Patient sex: M
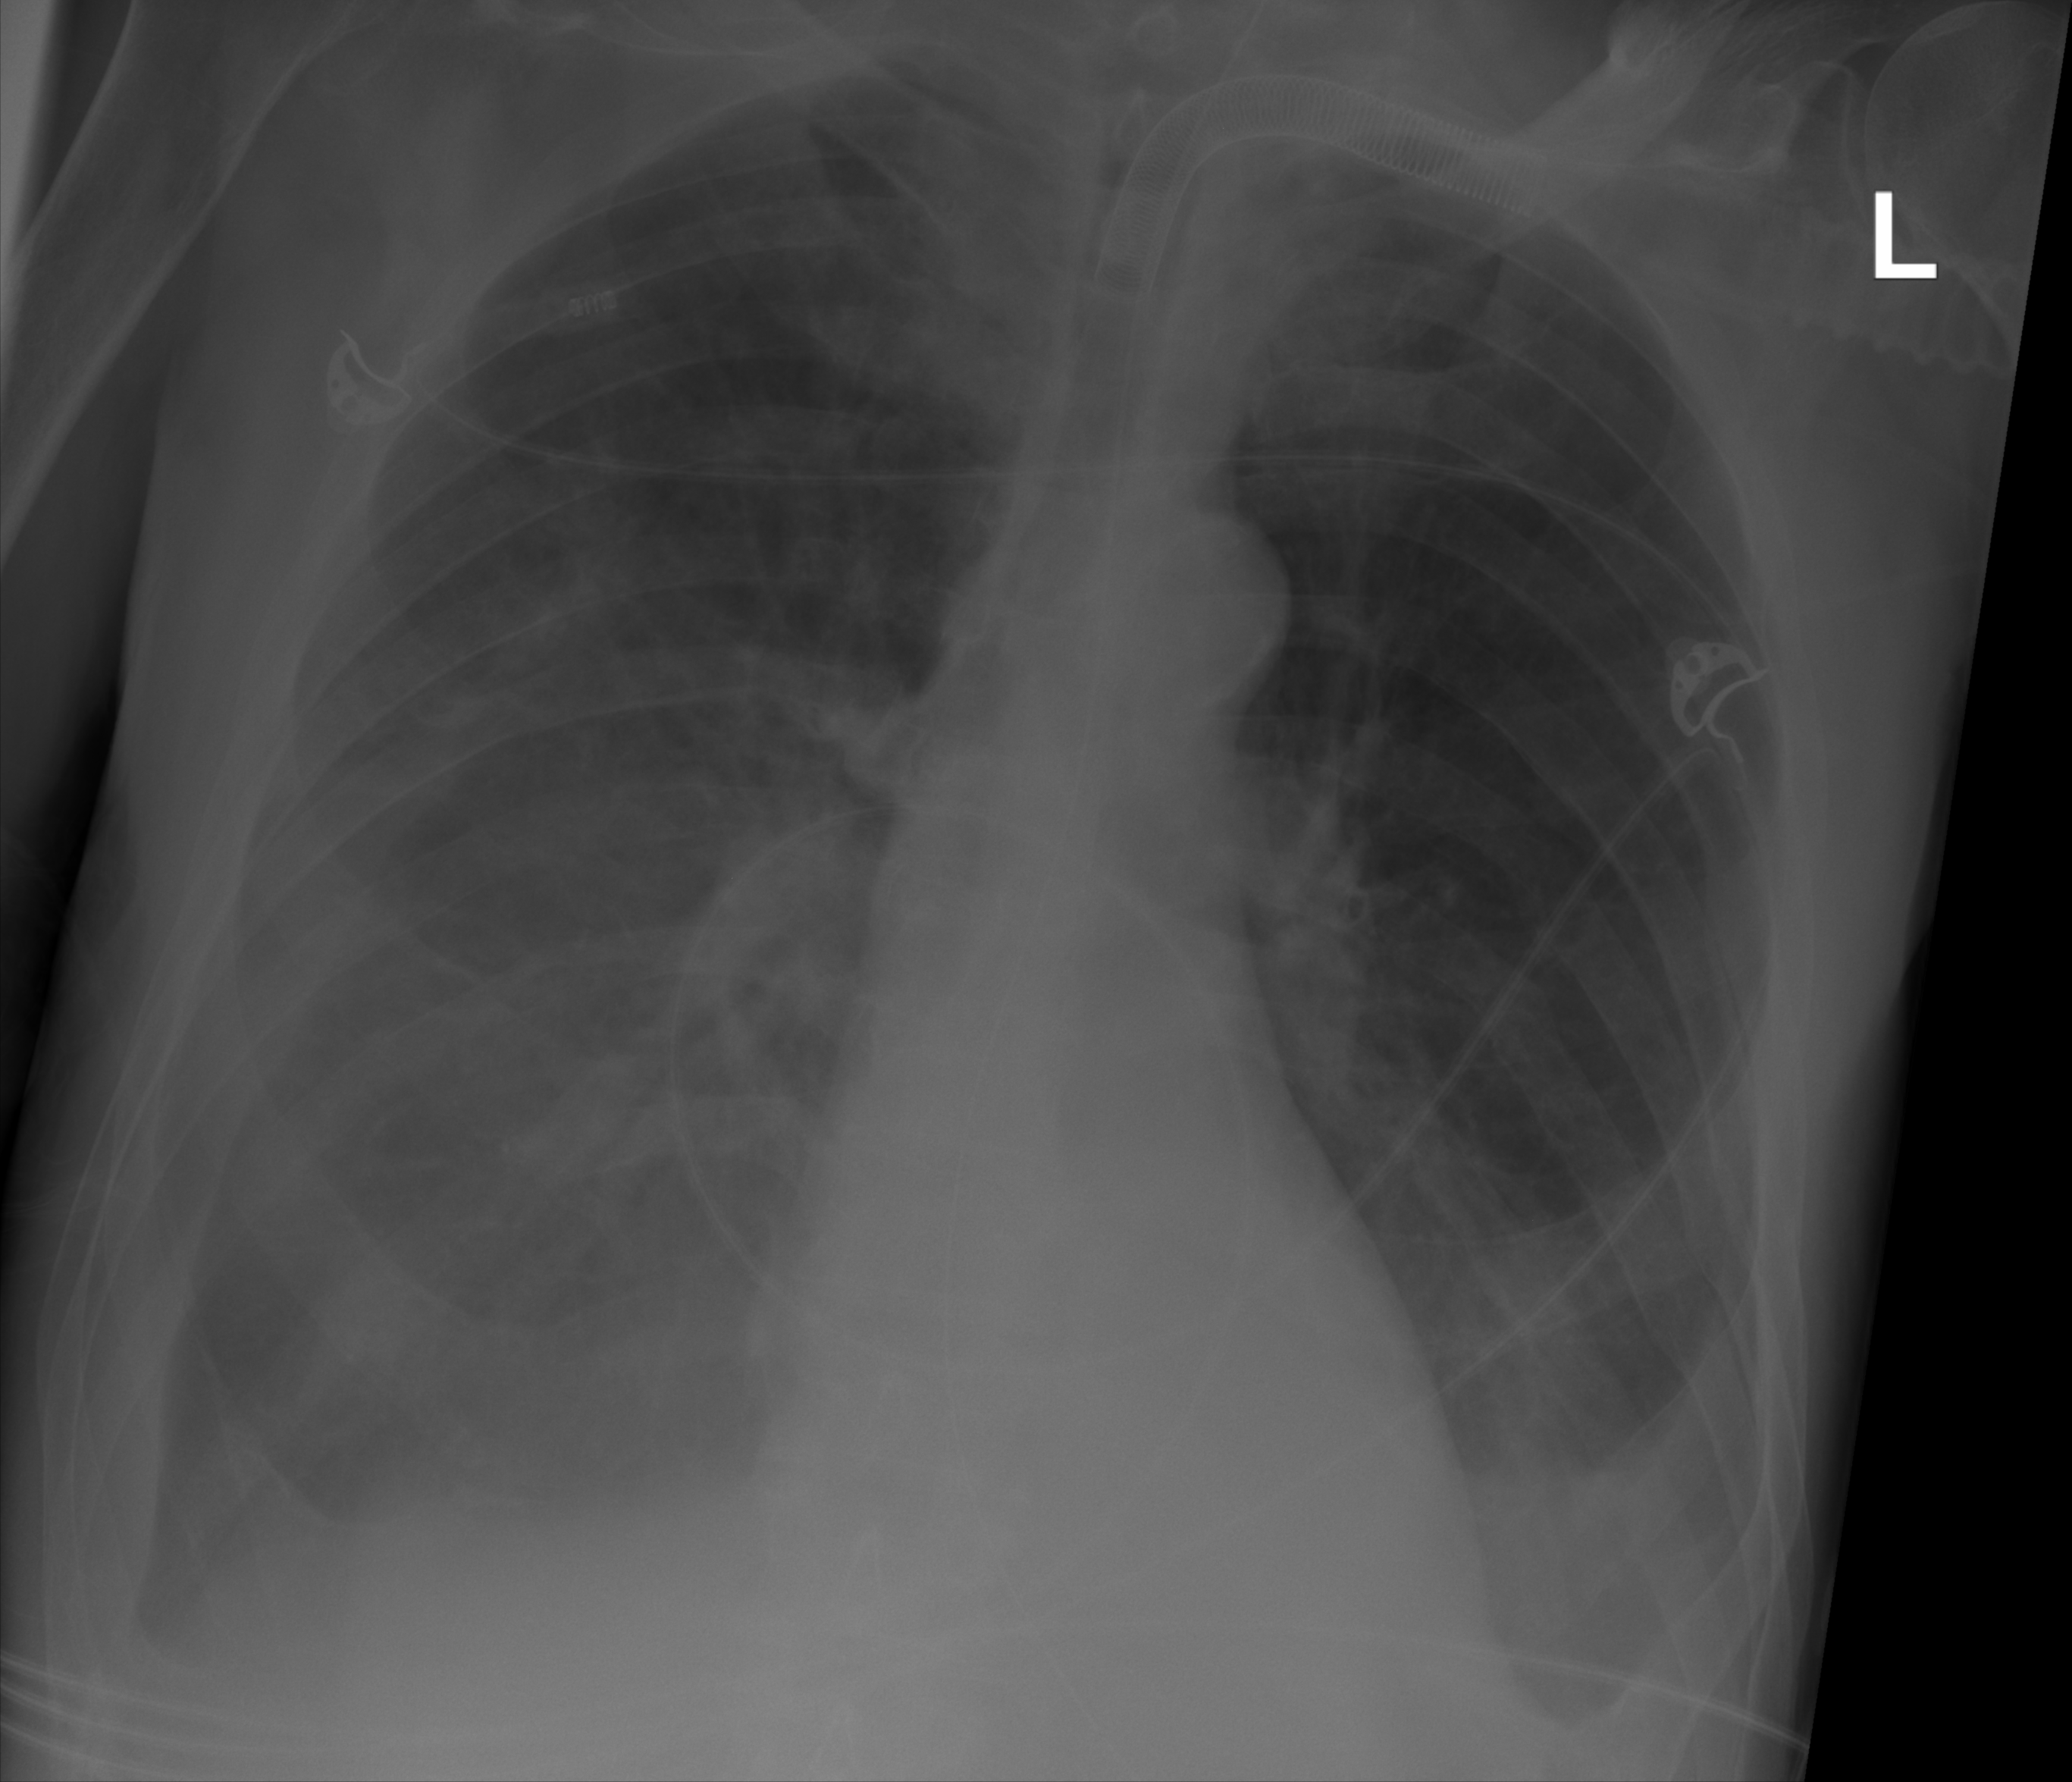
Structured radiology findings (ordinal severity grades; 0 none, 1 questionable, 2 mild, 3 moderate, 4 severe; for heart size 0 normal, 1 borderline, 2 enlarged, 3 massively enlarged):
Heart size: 0
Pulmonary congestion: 0
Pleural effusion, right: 3
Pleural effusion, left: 2
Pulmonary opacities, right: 0
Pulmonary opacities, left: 0
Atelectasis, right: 2
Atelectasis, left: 0